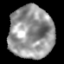
Tissue: lung
Cell type: Epithelial cells
Senescence score: 0.2403
Nuclear area (px): 2289
Mean DAPI intensity: 149.821